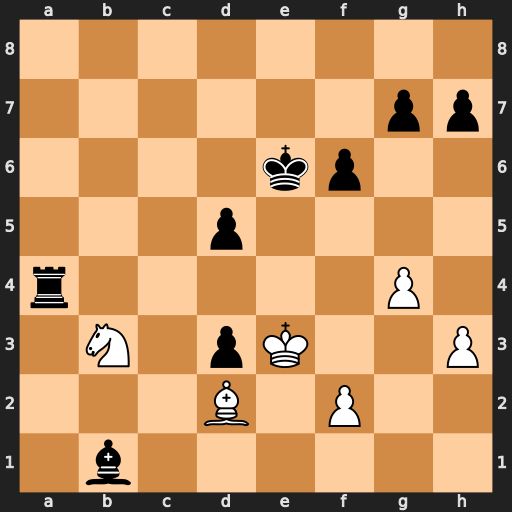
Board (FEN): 8/6pp/4kp2/3p4/r5P1/1N1pK2P/3B1P2/1b6
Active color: w
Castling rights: -
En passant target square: -
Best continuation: Nc5+ Ke5 Nxa4